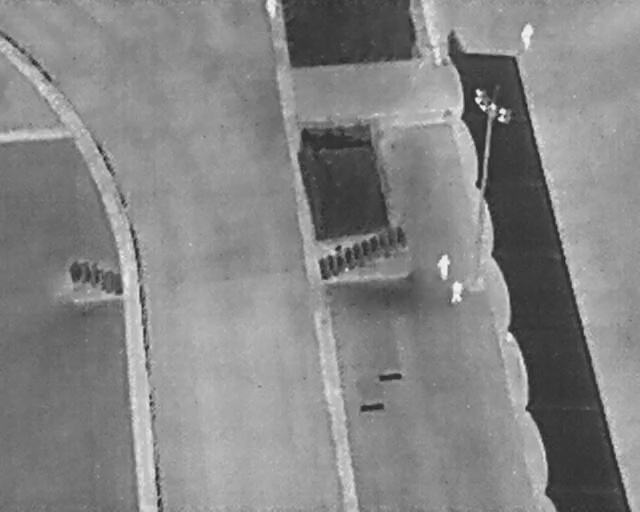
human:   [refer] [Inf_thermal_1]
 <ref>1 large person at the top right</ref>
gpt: <box>[[79, 5, 84, 8, 2]]</box>